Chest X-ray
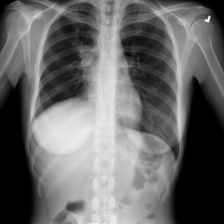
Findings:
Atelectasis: negative
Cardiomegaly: negative
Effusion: negative
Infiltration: positive
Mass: negative
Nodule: negative
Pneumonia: negative
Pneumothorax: negative
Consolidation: negative
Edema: negative
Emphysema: negative
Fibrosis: negative
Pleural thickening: negative
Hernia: negative